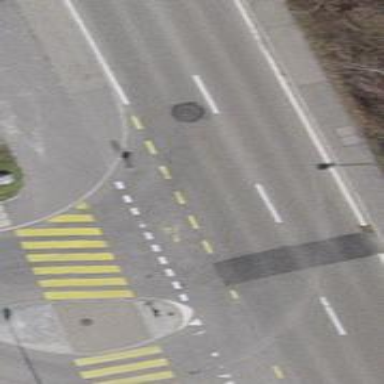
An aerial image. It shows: Asphalt footway with marked crossing. The crossing includes island and markings.